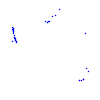
Particle: proton